Aerial crown-view tile of a tropical tree (Barro Colorado Island, Panama), acquired 20241014:
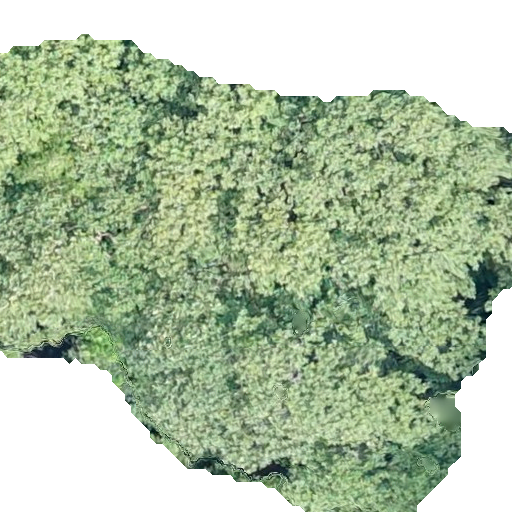
Species: Hieronyma alchorneoides
GBIF accepted scientific name: Hieronyma alchorneoides
Crown area: 334.812 m²